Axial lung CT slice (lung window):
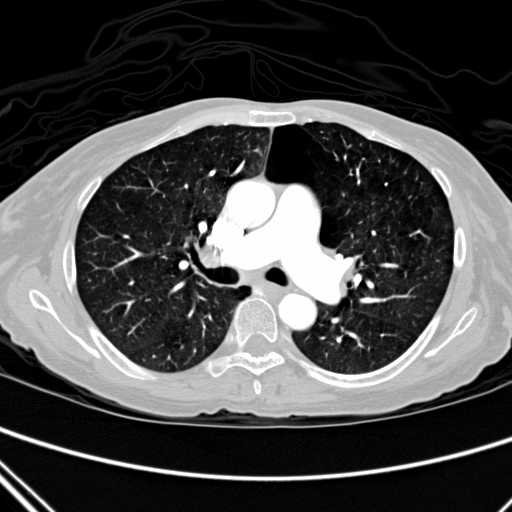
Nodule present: no